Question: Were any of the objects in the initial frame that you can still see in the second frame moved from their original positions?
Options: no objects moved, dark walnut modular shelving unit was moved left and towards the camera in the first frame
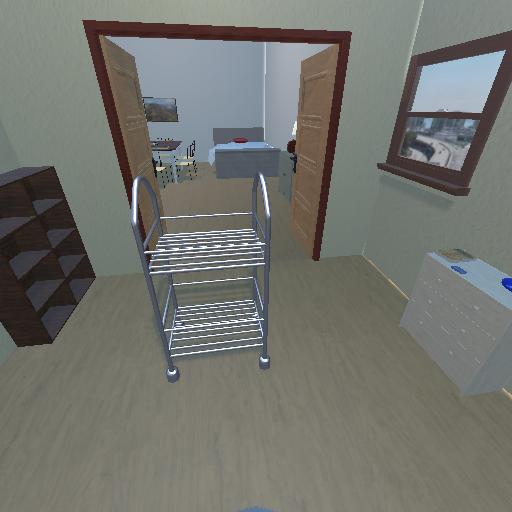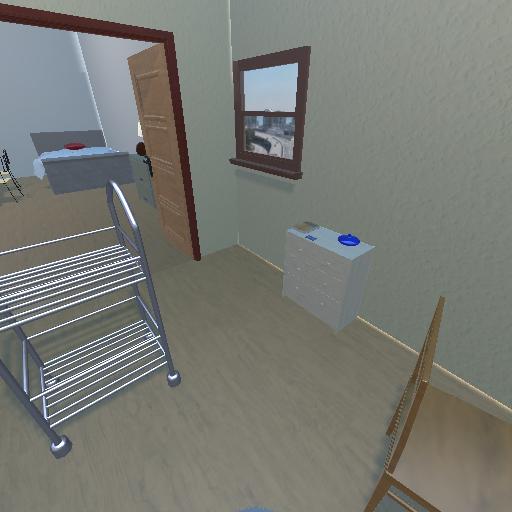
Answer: no objects moved